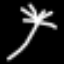
Label: palm tree